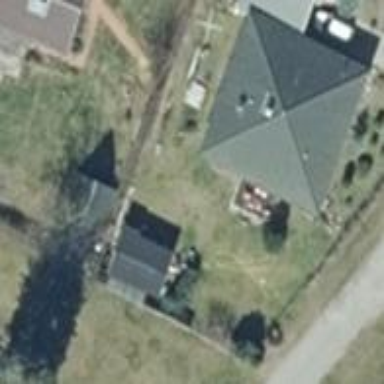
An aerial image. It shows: Residential building with pyramidal dark-grey roof.